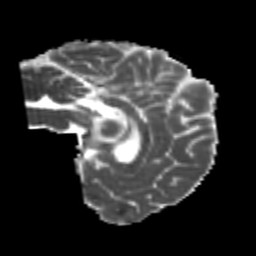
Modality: MD
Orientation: sagittal
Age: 23
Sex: male
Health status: healthy
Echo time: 0.074 s